Field crop: maize
Growth stage: 2
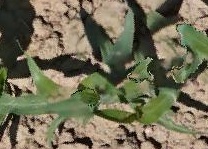
Species: maize